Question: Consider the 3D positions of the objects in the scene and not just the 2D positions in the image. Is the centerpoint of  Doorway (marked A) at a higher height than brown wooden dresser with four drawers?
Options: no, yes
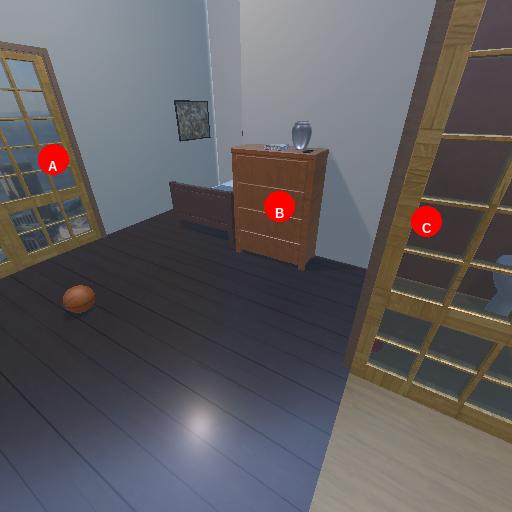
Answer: no